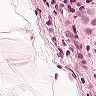
Metastatic tissue present: yes